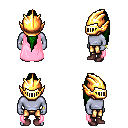
a pixel art fantasy rpg character, male body template, dark elf, purple skin, pink cape, gold greaves, green extra-long topknot hairstyle, gold helm, bracelets, maroon shoes, four views (front, back, left, right), 2x2 character sprite sheet, small pixel art, hard edges, no anti-aliasing